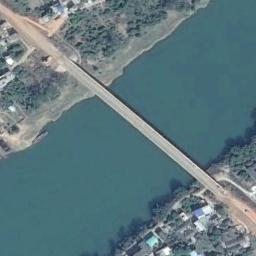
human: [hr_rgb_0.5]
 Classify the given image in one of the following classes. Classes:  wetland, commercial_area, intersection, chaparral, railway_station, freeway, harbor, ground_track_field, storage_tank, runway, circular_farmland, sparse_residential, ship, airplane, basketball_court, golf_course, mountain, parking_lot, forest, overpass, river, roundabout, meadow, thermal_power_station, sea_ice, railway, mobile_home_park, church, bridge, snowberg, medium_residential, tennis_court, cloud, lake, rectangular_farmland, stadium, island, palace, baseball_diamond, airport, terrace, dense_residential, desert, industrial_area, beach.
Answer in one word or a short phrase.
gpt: bridge